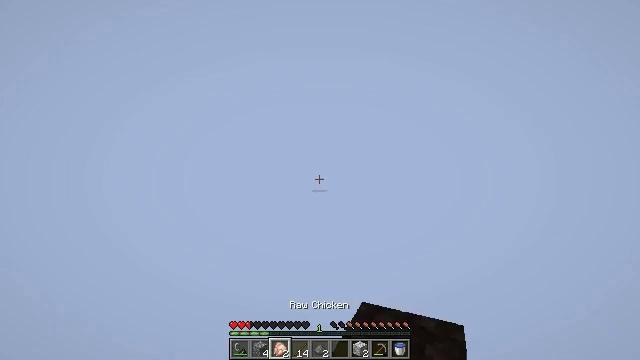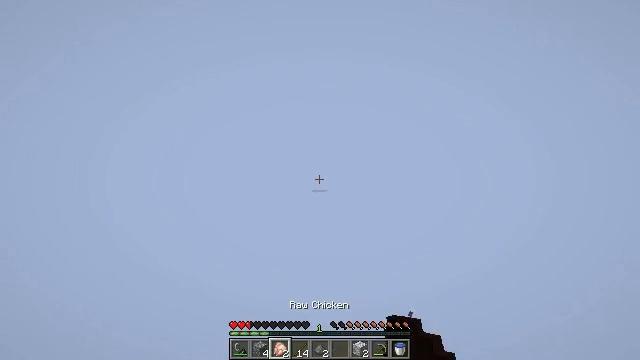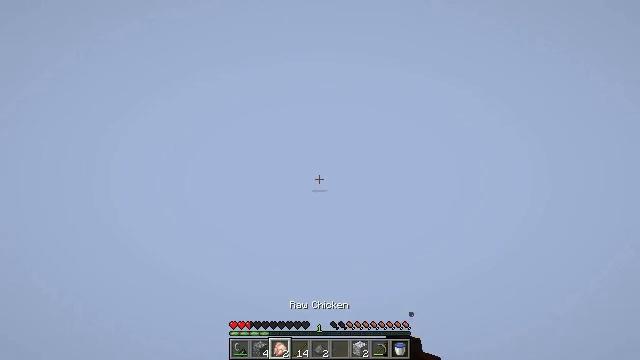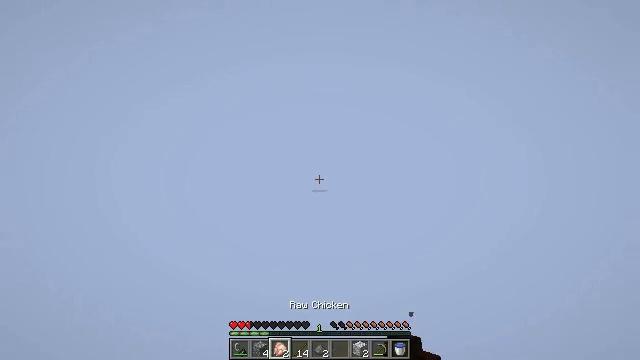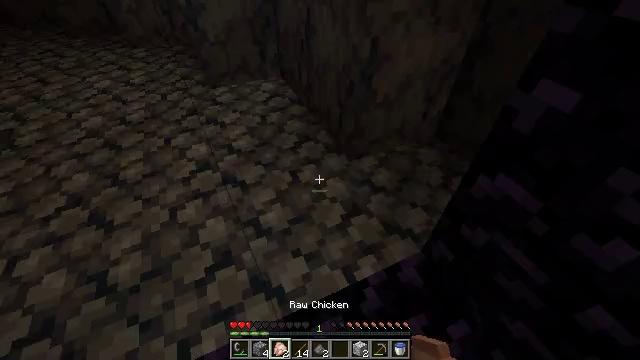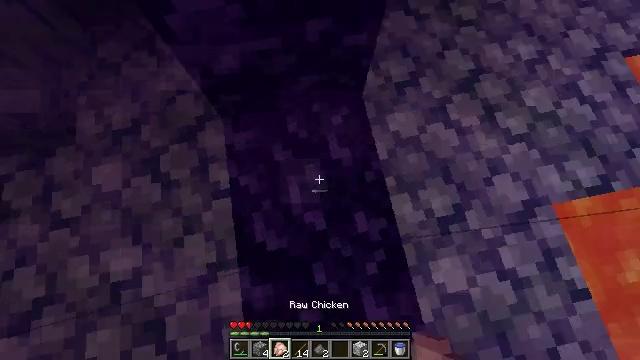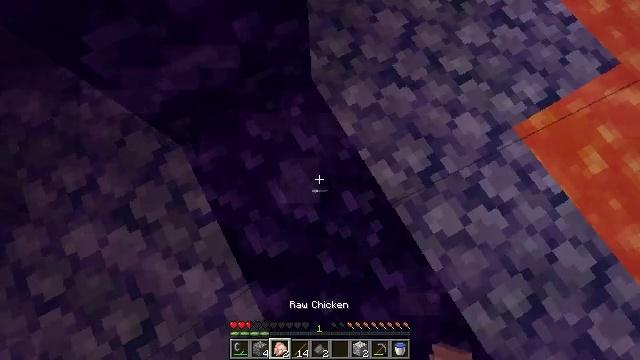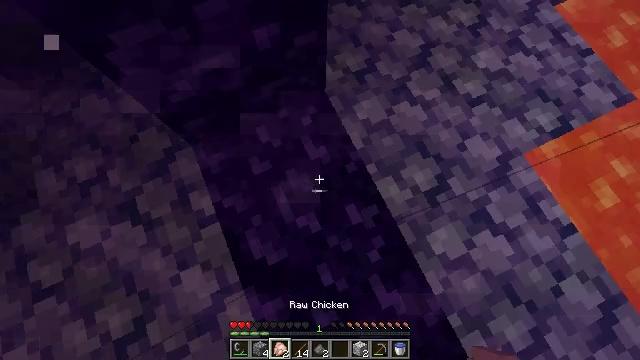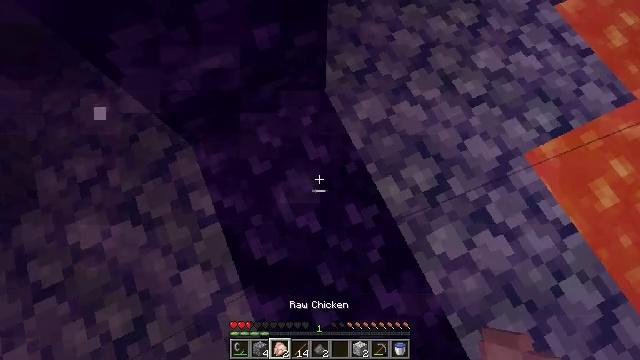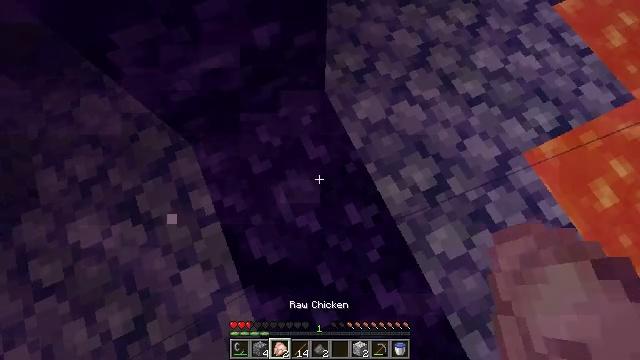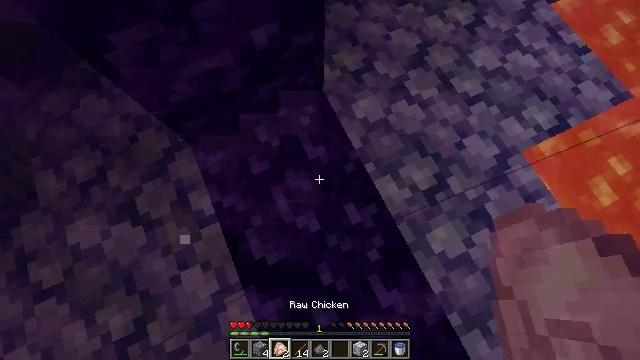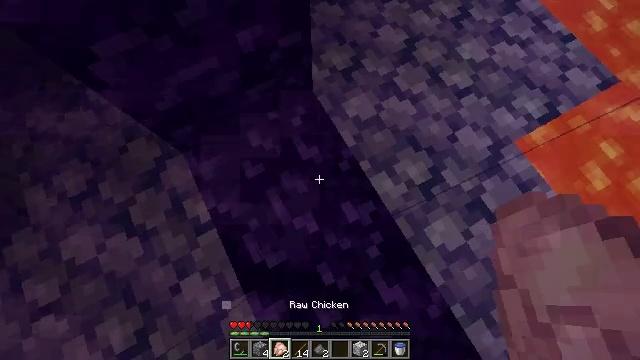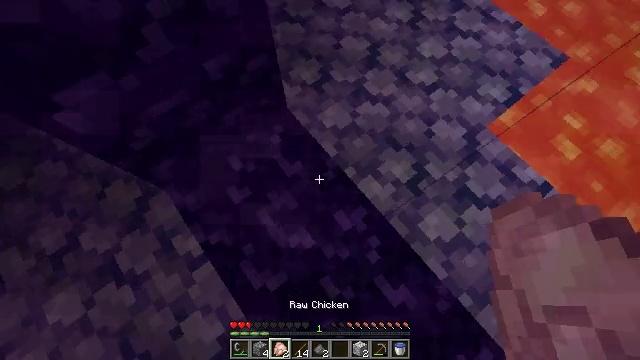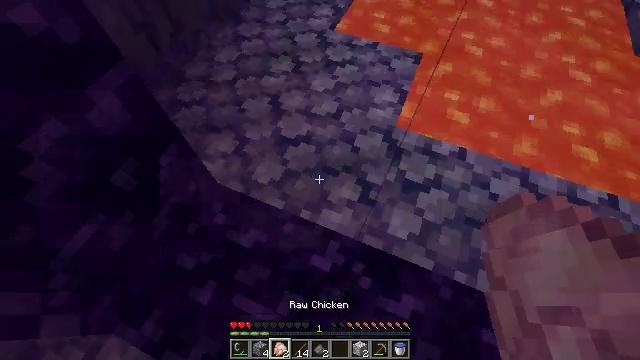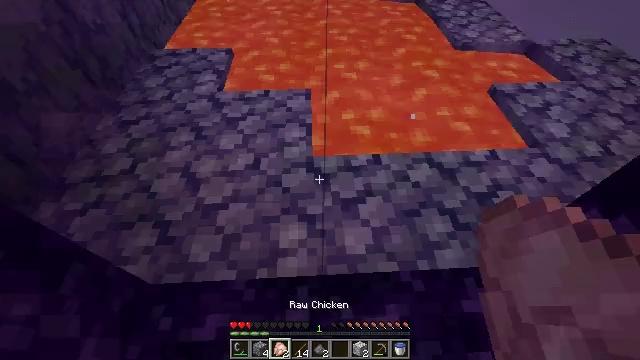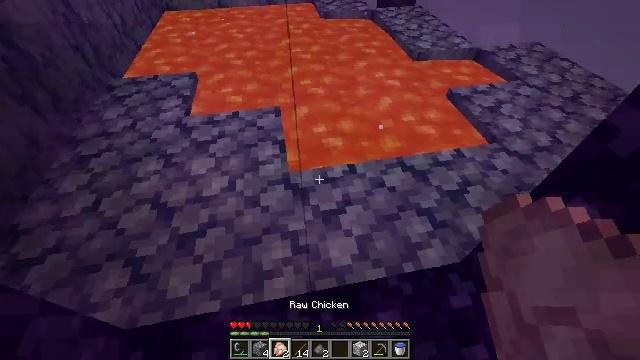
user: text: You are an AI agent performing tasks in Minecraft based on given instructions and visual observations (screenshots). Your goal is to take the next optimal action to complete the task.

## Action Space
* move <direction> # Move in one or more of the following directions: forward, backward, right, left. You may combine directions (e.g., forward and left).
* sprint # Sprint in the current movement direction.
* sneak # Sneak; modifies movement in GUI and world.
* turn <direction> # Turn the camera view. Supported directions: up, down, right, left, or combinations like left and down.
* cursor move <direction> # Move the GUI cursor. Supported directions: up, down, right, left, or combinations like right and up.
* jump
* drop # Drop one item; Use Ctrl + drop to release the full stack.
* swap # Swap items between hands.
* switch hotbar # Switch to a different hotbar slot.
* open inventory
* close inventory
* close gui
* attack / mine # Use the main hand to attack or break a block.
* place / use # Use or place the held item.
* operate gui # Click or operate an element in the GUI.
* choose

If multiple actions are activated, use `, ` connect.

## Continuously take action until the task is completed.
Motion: motion action
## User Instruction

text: Mine the basalt in the Nether.
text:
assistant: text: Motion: no_op
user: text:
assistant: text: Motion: no_op
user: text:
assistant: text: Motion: no_op
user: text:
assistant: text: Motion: turn right and down
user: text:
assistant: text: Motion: turn right and down
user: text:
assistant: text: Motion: turn right and down
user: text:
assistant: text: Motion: turn left and up
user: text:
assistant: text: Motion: no_op
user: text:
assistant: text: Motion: no_op
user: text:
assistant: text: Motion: no_op
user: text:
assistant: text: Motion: turn right
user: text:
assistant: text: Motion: turn right and up
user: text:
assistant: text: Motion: turn right and up
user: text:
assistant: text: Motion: turn right and up
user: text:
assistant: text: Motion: turn right and up
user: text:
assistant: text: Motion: no_op
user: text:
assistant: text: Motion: turn left and up
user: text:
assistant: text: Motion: move forward, turn left and up
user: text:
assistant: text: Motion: move forward, turn left and up
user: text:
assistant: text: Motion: move forward, turn left and up
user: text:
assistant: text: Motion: move forward, turn left
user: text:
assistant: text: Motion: turn left
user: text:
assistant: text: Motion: turn left
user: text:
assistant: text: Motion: turn left
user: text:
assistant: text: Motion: turn left
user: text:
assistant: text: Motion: turn left
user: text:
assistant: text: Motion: turn left
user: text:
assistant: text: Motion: turn left
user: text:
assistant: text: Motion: turn left
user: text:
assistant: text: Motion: turn left